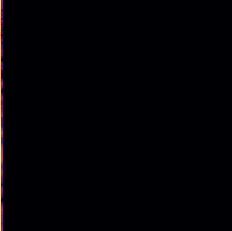
Sound class: Chainsaw